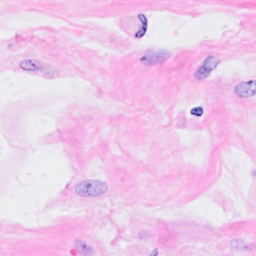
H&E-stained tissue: Breast